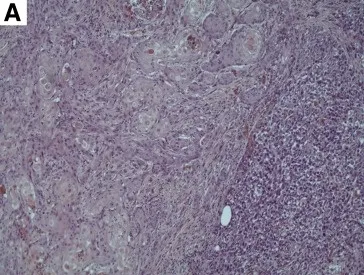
(A) Microscopic appearance of squamous cell carcinoma transitioning to an area of poorly differentiated sarcomatoid carcinoma.
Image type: pathology (h&e)